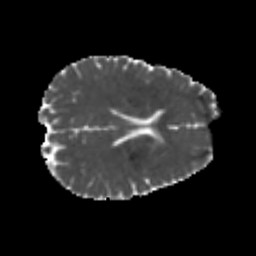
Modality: MD
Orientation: axial
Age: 24
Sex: male
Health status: healthy
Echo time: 0.074 s